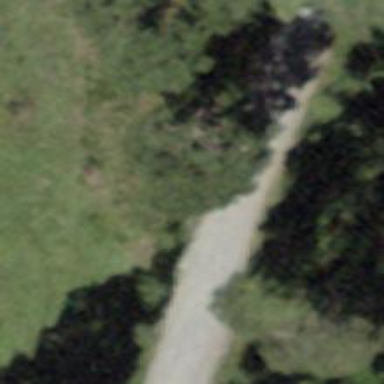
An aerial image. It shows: Gravel track with grade2 tracktype. It is used for hiking and classic piste grooming.